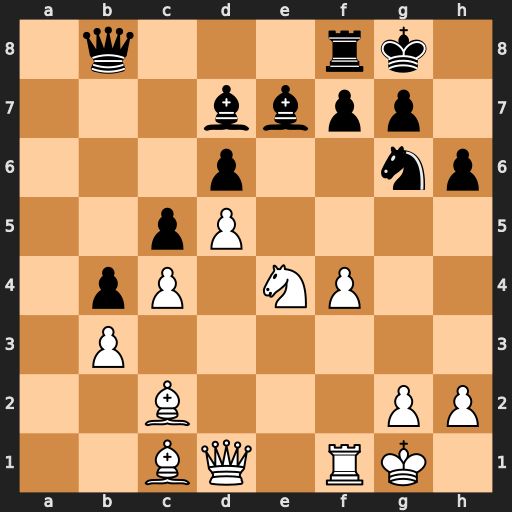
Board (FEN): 1q3rk1/3bbpp1/3p2np/2pP4/1pP1NP2/1P6/2B3PP/2BQ1RK1
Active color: w
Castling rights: -
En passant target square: -
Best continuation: f5 Bxf5 Rxf5